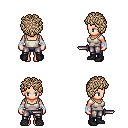
a pixel art fantasy rpg character, female body template, human, light skin, white pirate shirt, metal pants, white blonde curly afro hairstyle, white cloth bandages, black shoes, dagger, four views (front, back, left, right), 2x2 character sprite sheet, small pixel art, hard edges, no anti-aliasing